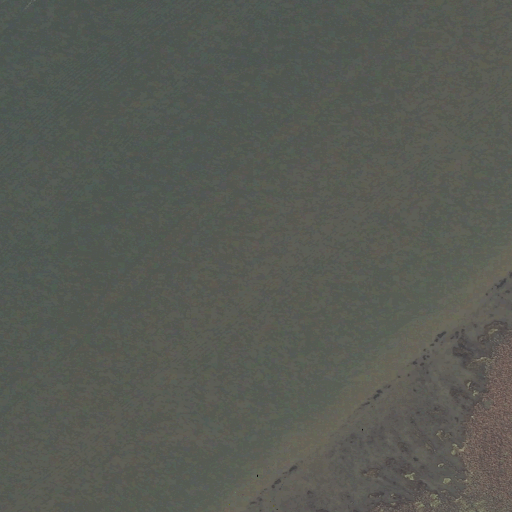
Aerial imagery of bar in Alabama named Caldwell Bar containing open water and herbaceous wetlands